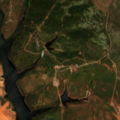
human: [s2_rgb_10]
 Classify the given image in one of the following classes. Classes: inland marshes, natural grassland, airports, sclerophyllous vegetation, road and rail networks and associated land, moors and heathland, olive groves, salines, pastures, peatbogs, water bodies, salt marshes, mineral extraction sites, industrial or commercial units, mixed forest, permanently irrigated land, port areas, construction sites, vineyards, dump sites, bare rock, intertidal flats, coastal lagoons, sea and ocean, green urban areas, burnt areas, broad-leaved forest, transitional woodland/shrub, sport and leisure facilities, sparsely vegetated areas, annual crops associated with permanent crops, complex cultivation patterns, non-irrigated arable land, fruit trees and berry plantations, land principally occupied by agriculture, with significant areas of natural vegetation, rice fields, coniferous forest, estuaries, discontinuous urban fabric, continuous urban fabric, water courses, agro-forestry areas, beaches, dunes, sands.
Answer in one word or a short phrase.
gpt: continuous urban fabric